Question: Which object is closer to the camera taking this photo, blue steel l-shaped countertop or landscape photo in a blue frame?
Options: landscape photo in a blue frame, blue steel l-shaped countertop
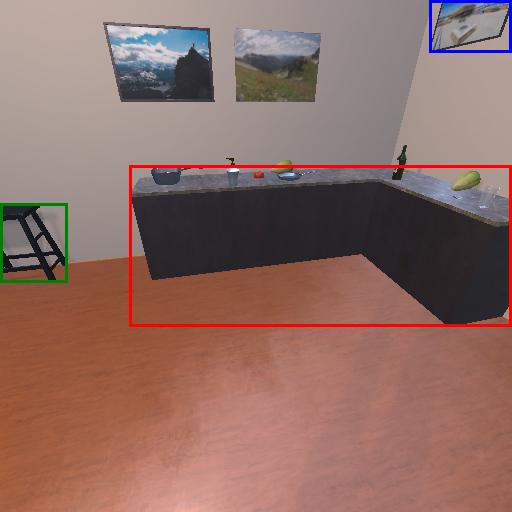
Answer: landscape photo in a blue frame